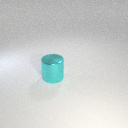
large cyan metal cylinder